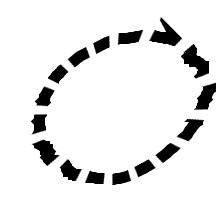
Shape: circle